Question: I have a sample html page with a list build with semantic ui.
When I try to resize my browser window a list item with bigger description makes the image smaller(screenshot).
ps. I dont have this problem with twitter bootstrap.
I didn't change much css just added this to custom.css
'''
.ui.tiny.images img, .ui.tiny.image { width:30px;}
'''
one of the items:
'''
<div class="sixteen wide column ">
<div class="ui divided small list">
<div class="item">
<div class="image">
<img class="ui tiny image " src="examples/images/207664bebf8011e1a9f71231382044a1_7.jpg">
</div>
<div class="content">
<a class="header">Lorem ipsum dolor sit amet, consectetur adipisicing elit. Eius, quod, culpa voluptatem illo cupiditate error in minus eveniet ut impedit? Quo quia inventore assumenda </a>
<span class="ui mini horizontal label">6.12.2014 | Comments: 10</span>
</div>
</div>
</div>
</div>
'''

Thanks!
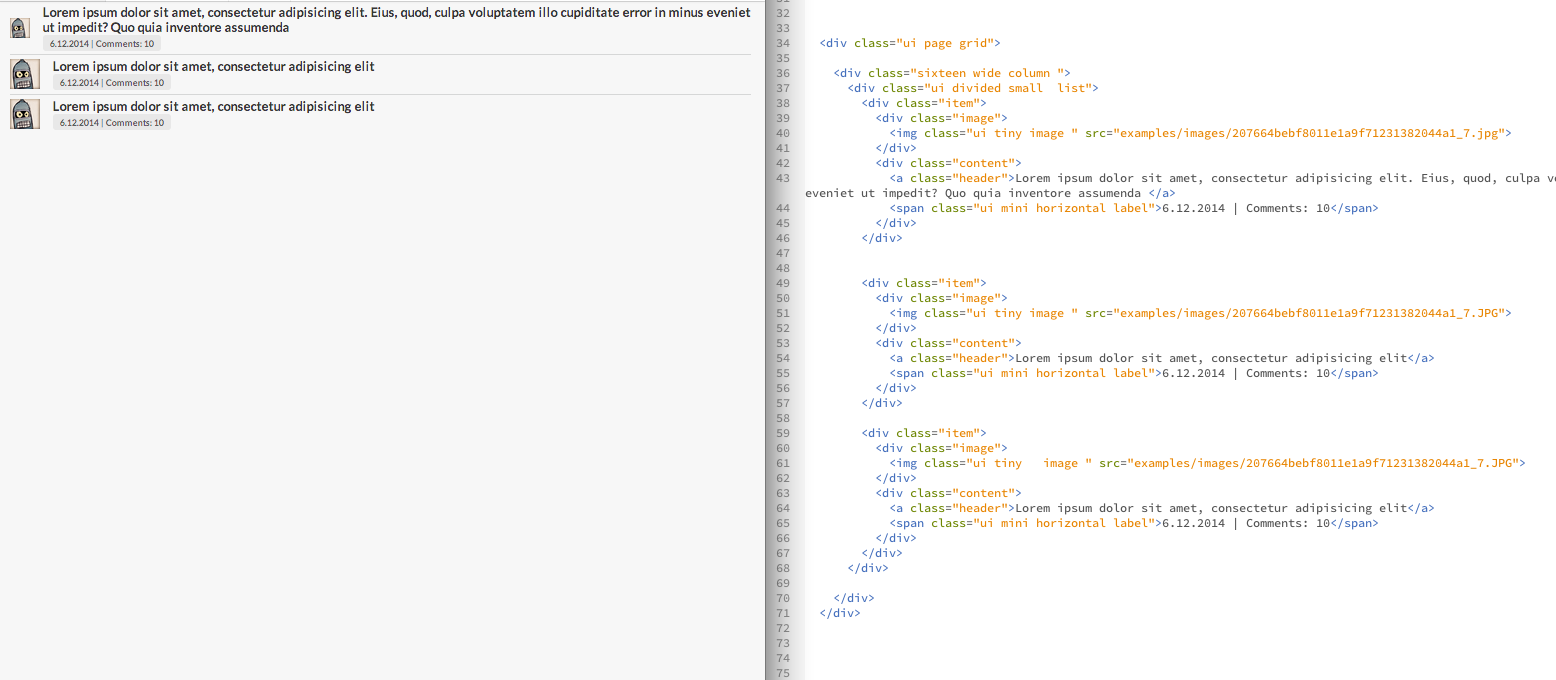
Answer: The problem was with the default max-width property.
it used to be 'max-width: 100%;' by default
now I have this:
'''
.ui.tiny.images img, .ui.tiny.image {
width:32px;
max-width: none;
}
'''